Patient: sex M, age 46
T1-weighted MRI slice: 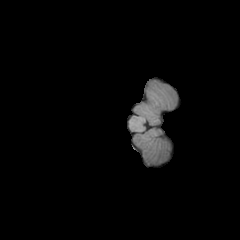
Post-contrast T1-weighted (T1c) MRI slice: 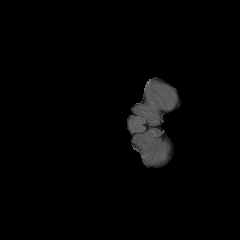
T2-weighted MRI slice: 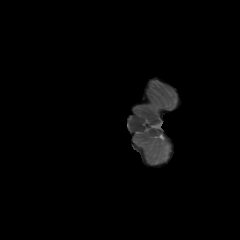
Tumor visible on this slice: no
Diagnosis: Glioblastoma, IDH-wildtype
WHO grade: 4